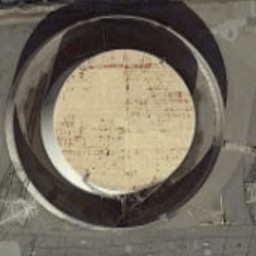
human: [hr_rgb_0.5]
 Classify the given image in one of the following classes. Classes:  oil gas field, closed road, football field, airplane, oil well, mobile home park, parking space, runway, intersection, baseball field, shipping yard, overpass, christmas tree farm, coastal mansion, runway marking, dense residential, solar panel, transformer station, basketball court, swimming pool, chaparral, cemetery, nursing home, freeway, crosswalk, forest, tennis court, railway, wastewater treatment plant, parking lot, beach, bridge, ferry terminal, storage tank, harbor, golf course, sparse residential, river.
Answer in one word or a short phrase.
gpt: storage tank